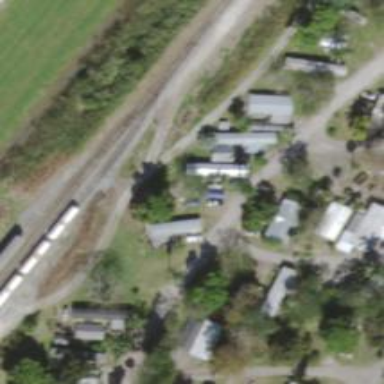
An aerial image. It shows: Railway spur service.